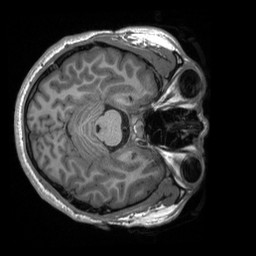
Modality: T1w
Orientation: axial
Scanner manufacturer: siemens
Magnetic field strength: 3 T
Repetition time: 2.3 s
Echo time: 0.00232 s